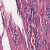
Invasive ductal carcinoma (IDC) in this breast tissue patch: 0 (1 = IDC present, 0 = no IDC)